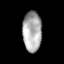
Tissue: lung
Cell type: Epithelial cells
Senescence score: 0.1778
Nuclear area (px): 748
Mean DAPI intensity: 170.703